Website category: movie
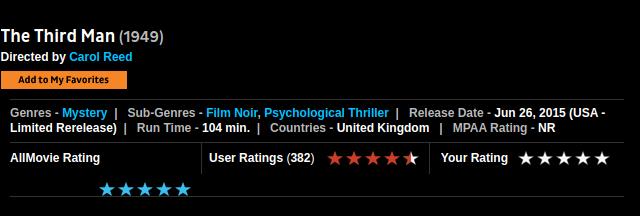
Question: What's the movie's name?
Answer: The Third Man

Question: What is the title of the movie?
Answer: The Third Man

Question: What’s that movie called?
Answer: The Third Man

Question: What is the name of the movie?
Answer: The Third Man

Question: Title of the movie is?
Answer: The Third Man

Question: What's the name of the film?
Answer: The Third Man

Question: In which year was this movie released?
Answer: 1949

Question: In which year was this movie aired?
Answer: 1949

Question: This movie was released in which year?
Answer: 1949

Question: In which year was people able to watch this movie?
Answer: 1949

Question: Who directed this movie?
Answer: Carol Reed

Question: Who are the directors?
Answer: Carol Reed

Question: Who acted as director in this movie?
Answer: Carol Reed

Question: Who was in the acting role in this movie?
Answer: Carol Reed

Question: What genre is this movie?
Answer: Mystery

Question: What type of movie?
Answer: Mystery

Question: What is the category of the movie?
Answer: Mystery

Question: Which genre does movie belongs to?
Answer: Mystery

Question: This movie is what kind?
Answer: Mystery

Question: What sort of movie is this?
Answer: Mystery

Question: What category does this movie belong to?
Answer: Mystery

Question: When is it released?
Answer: Jun 26, 2015 (USA - Limited Rerelease)

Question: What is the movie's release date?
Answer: Jun 26, 2015 (USA - Limited Rerelease)

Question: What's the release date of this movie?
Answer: Jun 26, 2015 (USA - Limited Rerelease)

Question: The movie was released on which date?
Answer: Jun 26, 2015 (USA - Limited Rerelease)

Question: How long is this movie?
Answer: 104 min.

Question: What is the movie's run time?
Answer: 104 min.

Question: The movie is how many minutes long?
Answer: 104 min.

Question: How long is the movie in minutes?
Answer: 104 min.

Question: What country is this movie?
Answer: United Kingdom

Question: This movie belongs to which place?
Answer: United Kingdom

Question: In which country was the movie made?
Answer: United Kingdom

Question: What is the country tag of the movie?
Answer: United Kingdom

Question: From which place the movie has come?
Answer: United Kingdom